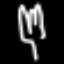
Label: fork